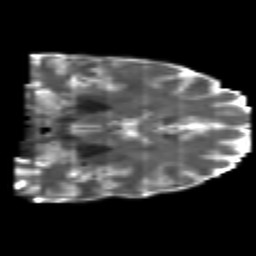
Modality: T2w
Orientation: coronal
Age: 38
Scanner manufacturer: philips
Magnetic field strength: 3 T
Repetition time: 8.592 s
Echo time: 0.1268 s